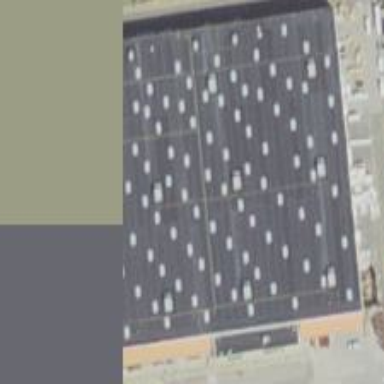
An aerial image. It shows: Retail building.